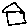
Label: house